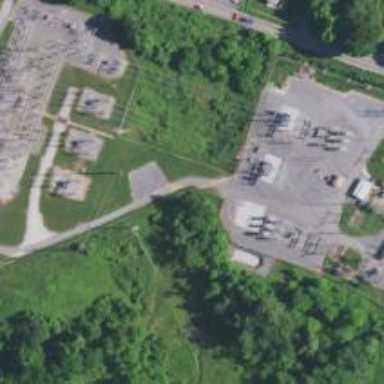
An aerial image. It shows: Fenced power substation at the transmission level.